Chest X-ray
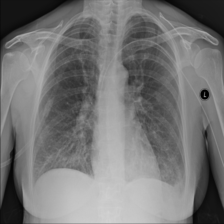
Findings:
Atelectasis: negative
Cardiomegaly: negative
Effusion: negative
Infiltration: positive
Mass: negative
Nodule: negative
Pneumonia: negative
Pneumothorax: negative
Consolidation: negative
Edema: positive
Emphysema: negative
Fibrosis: negative
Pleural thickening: negative
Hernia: negative